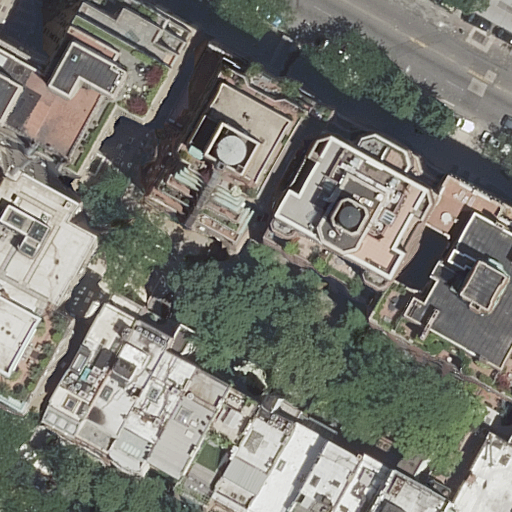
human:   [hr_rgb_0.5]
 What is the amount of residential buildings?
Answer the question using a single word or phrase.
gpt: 18

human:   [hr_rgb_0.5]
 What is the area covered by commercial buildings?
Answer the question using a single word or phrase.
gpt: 0m2

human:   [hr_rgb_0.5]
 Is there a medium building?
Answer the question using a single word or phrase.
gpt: yes

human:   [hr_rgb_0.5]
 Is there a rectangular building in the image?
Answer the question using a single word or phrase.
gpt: yes

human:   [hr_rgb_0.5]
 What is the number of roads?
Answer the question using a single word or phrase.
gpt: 2

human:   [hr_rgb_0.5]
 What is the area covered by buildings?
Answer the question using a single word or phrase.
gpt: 4705m2

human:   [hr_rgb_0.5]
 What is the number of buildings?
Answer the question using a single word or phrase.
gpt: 18

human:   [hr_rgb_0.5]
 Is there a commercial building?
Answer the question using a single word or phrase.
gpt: no

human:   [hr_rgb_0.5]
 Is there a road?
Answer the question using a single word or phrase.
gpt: yes

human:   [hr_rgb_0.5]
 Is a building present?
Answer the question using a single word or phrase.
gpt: yes

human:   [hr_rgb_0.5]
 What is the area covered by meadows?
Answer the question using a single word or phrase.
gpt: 0m2

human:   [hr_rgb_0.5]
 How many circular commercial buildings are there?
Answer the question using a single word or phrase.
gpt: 0

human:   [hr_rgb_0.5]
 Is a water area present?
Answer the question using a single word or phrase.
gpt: no

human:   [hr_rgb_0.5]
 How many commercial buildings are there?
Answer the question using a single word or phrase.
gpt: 0

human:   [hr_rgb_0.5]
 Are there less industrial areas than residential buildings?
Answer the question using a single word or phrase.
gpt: yes

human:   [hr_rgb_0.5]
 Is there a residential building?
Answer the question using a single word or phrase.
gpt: yes

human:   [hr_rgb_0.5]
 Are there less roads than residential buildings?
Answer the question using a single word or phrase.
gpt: yes

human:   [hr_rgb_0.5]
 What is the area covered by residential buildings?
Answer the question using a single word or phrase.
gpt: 4705m2

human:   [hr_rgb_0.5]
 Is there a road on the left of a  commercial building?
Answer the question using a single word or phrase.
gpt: no

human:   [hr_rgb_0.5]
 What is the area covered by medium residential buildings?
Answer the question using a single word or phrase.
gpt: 1685m2

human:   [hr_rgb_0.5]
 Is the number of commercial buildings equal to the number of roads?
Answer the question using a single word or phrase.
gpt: no

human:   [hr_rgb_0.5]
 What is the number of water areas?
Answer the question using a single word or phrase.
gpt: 0

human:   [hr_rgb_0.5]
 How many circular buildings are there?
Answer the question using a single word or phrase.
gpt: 0

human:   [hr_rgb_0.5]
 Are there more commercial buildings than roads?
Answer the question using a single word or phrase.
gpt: no

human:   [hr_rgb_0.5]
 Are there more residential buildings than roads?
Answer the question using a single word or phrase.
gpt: yes

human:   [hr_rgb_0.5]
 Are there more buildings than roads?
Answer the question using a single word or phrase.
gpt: yes

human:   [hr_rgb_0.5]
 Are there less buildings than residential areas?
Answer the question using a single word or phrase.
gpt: no

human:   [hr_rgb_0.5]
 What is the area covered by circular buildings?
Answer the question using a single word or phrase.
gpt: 0m2

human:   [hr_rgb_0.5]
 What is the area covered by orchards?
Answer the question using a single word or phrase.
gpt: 0m2

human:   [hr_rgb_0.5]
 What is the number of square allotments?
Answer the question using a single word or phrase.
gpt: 0

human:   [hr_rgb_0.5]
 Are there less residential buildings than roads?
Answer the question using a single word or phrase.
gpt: no

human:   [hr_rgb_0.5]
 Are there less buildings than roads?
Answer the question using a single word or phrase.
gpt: no

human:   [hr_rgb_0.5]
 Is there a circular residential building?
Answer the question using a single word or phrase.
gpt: no

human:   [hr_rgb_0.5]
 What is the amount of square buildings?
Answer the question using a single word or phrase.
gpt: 0

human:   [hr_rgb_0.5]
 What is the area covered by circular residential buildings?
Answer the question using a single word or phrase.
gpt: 0m2

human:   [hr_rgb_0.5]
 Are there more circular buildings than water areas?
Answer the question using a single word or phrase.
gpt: no

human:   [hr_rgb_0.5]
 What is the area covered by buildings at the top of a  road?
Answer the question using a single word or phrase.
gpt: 3847m2

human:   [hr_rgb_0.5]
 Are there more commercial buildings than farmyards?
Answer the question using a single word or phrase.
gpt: no

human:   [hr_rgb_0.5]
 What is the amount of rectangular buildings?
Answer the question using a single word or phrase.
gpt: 13

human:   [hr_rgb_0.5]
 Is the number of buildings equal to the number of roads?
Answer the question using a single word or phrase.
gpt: no

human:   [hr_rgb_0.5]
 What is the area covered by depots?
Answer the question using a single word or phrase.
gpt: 0m2

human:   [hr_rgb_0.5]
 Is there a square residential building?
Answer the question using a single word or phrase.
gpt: no

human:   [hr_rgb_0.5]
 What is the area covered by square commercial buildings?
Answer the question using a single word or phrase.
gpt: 0m2

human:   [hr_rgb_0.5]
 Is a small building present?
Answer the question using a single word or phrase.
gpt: yes

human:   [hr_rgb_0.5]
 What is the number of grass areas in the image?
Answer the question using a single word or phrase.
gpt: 0

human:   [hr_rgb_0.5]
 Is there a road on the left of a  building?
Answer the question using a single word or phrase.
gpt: yes

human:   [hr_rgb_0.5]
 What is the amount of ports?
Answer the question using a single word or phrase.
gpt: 0

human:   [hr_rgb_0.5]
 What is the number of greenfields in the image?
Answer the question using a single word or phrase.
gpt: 0

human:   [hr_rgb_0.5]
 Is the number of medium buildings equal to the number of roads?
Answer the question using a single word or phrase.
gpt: no

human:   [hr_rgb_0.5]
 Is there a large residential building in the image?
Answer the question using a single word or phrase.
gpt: yes

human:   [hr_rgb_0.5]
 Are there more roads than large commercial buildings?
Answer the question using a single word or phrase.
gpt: yes

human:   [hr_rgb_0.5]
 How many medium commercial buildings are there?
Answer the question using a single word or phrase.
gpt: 0

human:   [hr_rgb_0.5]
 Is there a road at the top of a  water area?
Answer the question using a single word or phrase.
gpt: no

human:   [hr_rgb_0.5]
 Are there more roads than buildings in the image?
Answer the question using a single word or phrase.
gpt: no

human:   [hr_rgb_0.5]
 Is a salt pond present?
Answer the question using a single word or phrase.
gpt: no

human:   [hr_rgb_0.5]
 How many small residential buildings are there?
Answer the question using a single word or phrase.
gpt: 4

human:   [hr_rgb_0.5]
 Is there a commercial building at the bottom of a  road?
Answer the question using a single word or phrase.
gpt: no

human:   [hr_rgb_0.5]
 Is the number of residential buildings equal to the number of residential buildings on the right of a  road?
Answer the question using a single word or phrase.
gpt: no

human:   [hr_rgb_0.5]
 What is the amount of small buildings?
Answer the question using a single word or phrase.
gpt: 4

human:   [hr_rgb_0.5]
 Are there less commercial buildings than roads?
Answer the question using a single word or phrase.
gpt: yes

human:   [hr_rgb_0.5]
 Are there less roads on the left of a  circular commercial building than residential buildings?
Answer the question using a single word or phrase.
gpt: yes

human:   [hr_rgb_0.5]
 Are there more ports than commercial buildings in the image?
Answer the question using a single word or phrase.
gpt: no

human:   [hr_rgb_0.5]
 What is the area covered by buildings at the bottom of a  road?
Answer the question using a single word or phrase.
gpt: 3720m2

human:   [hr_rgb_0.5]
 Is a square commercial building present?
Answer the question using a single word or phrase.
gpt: no